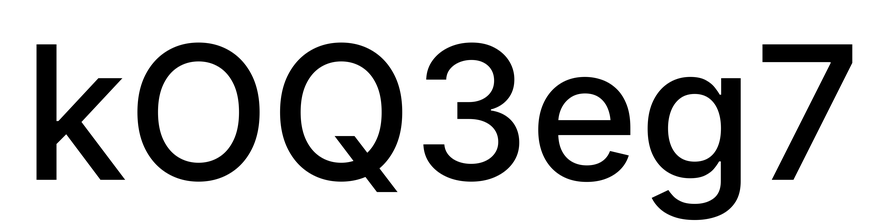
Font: Inter_Medium